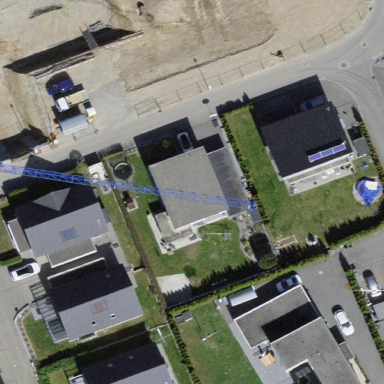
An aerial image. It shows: Building with flat roof.